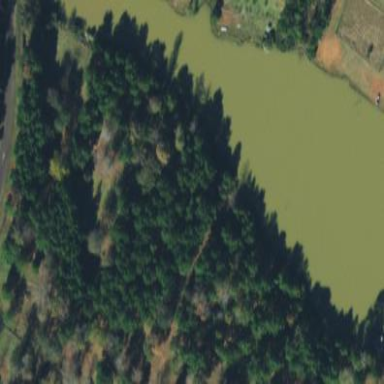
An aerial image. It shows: Woodland with evergreen needle-leaved trees.